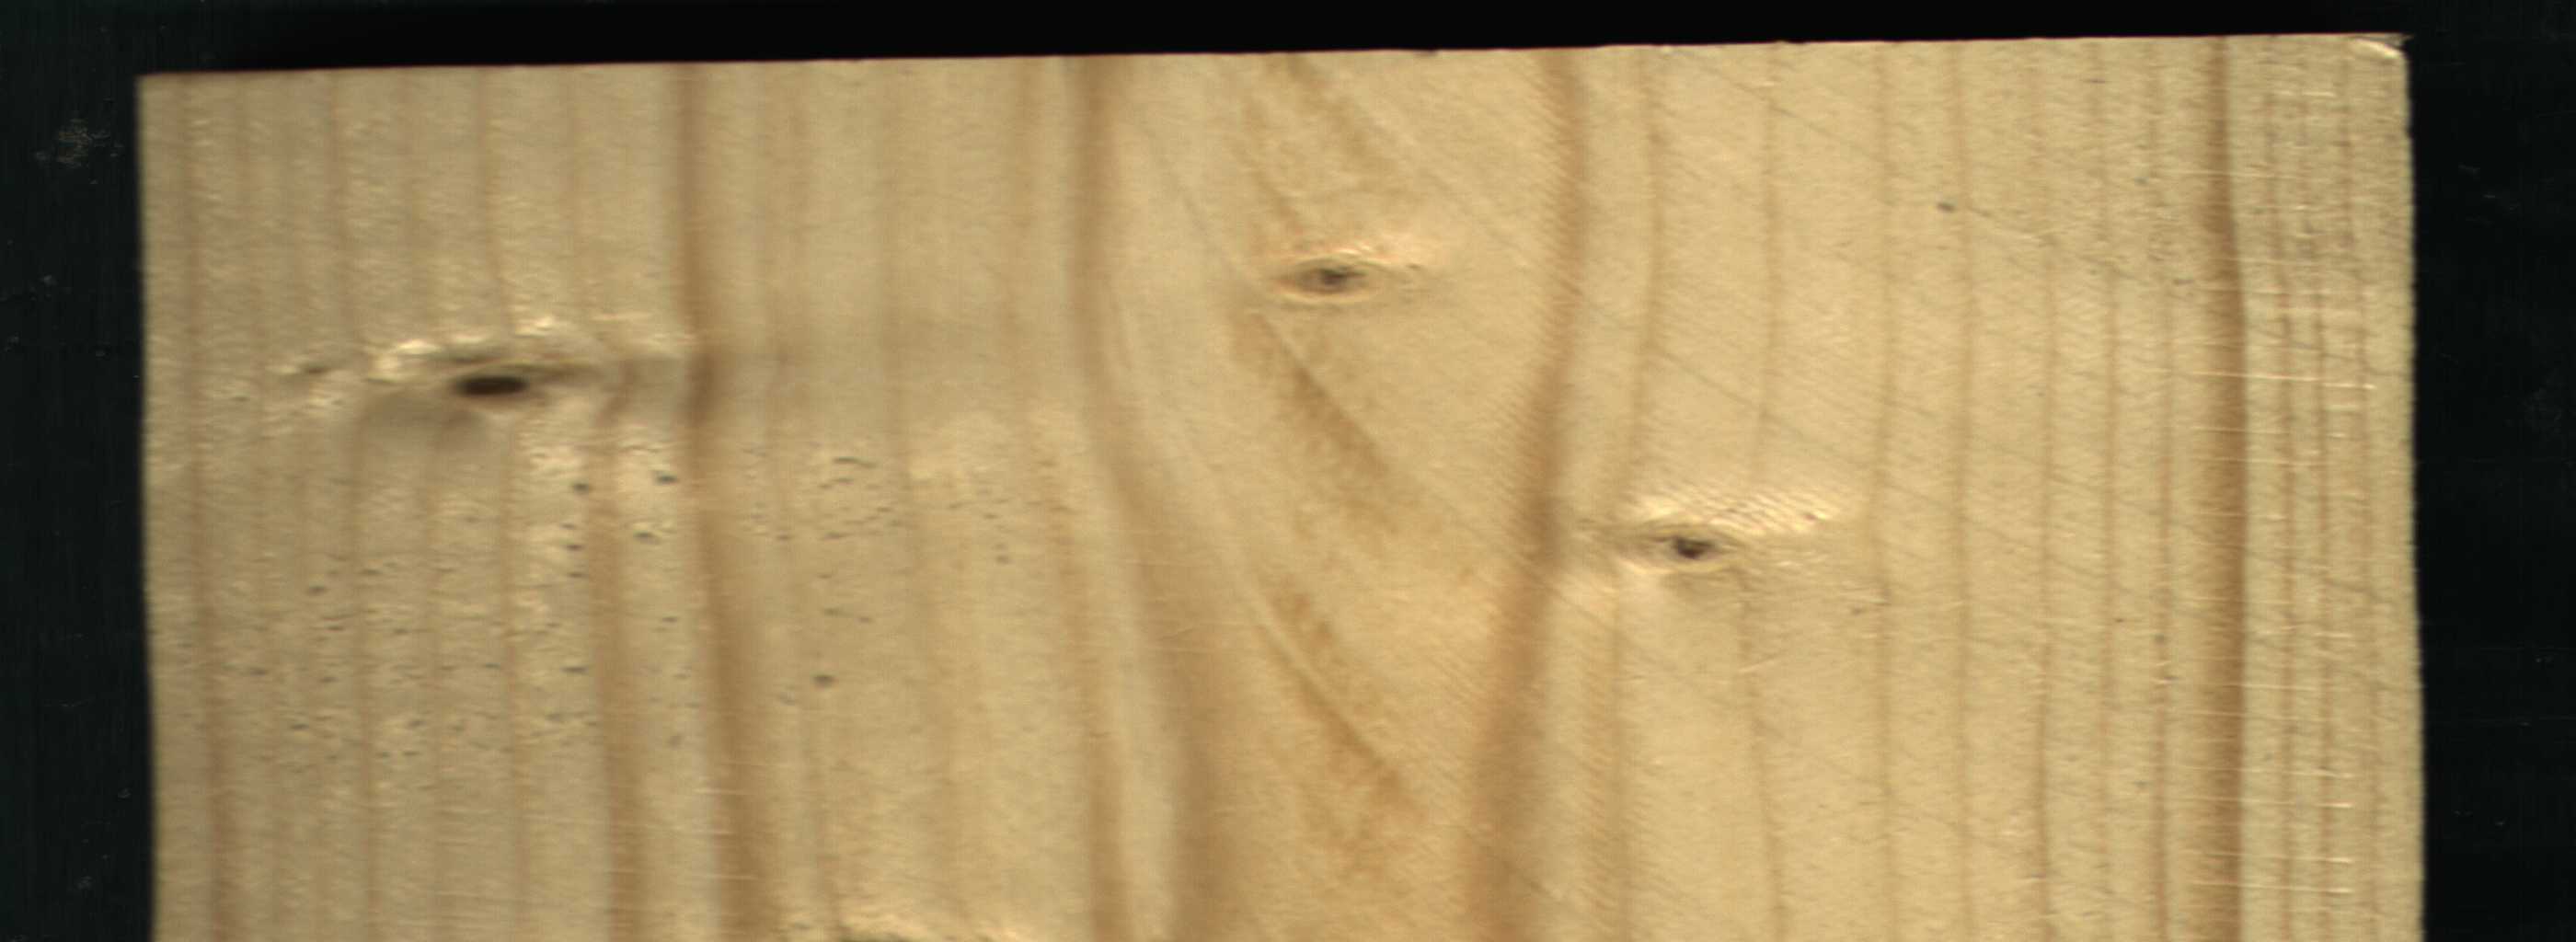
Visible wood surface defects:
Dead_Knot
Live_Knot
Live_Knot